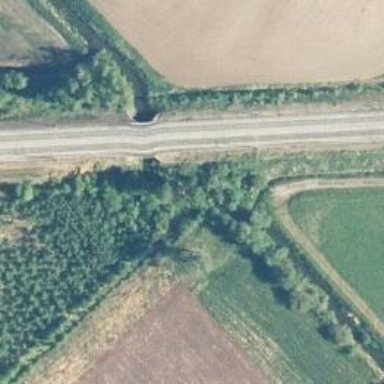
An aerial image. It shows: Bridge carrying railway with continuous electrified contact lines.